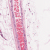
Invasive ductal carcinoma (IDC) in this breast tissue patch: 0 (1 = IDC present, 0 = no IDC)